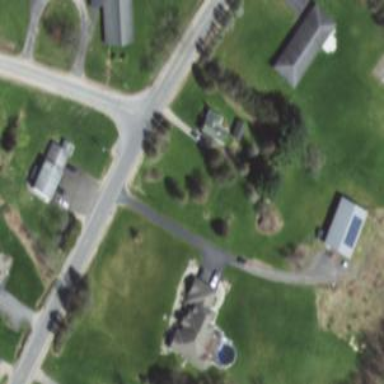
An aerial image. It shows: Driveway.